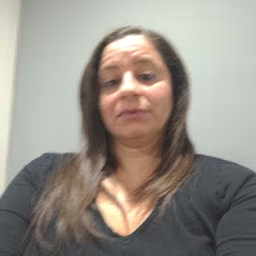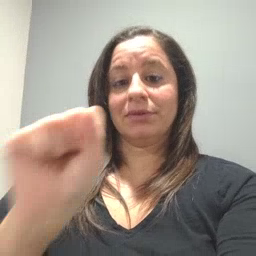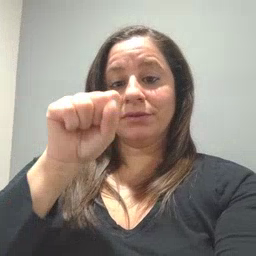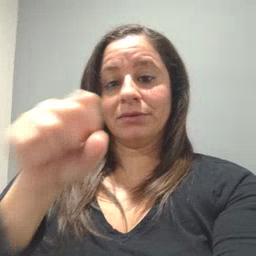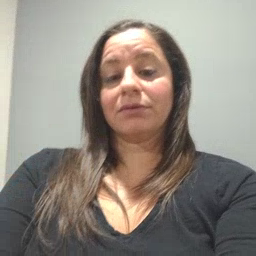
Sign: yes